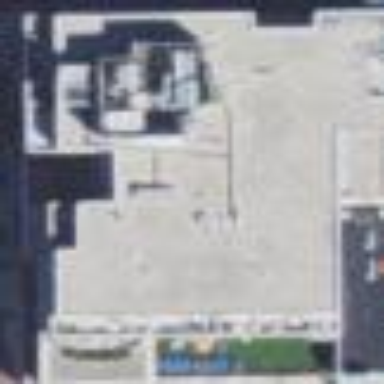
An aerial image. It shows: Commercial building.